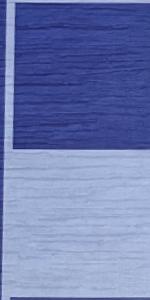
Label: Empty